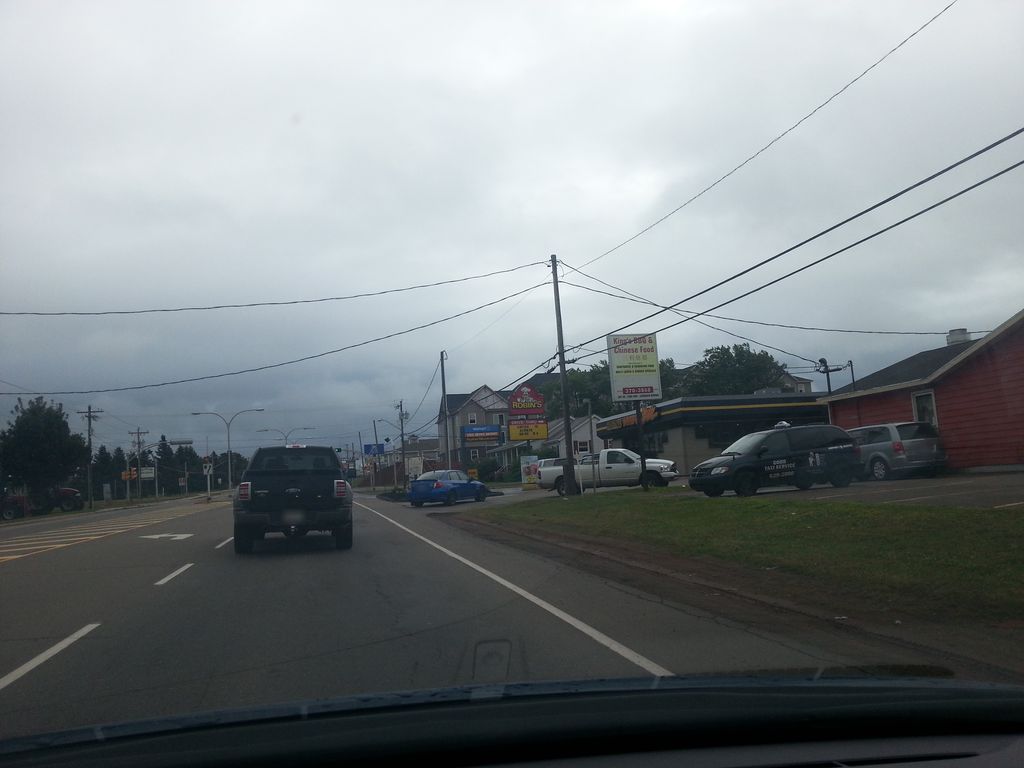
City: charlottetown